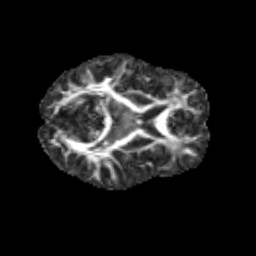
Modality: FA
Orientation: axial
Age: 9
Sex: female
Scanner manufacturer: siemens
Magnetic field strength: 3 T
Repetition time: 3.8 s
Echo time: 0.07 s